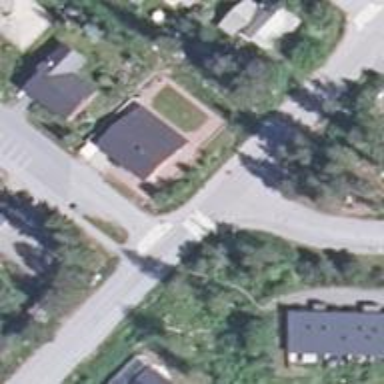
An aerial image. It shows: Residential road with separate asphalt sidewalk.